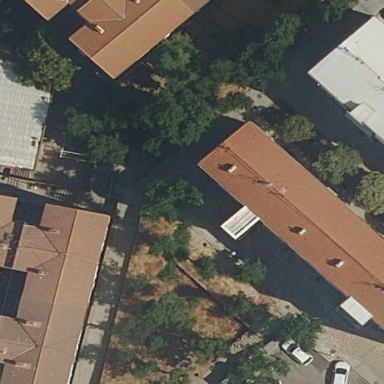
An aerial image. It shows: Apartment building with hipped roof.